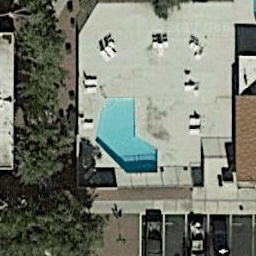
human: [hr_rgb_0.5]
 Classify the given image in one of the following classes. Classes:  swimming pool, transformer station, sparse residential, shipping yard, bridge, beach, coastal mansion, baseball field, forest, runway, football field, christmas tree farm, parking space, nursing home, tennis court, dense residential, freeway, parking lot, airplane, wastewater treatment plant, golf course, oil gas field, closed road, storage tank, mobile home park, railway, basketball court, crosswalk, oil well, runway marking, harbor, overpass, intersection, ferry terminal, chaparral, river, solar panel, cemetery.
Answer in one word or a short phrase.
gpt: swimming pool